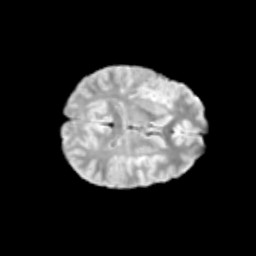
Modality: T2w
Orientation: axial
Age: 12
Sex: male
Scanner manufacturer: siemens
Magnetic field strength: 3 T
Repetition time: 3.8 s
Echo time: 0.07 s